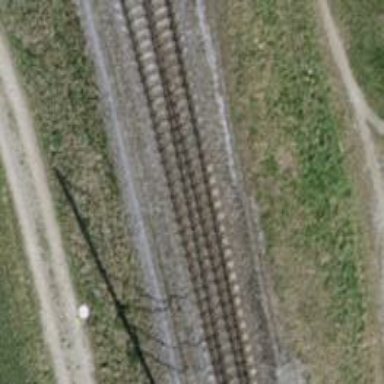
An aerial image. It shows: Single-track electrified railway with contact line.